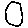
Label: circle